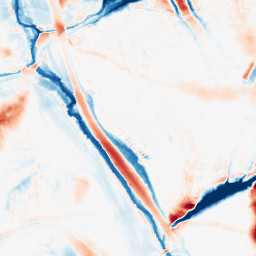
Category: morphological
Decomposition family: morphological_ellipse
Decomposition parameters: operation: average
width: 30
height: 50
Upsampling method: cubic_mitchell
Upsampling parameters: scale: 4
Upsampling scale: 4